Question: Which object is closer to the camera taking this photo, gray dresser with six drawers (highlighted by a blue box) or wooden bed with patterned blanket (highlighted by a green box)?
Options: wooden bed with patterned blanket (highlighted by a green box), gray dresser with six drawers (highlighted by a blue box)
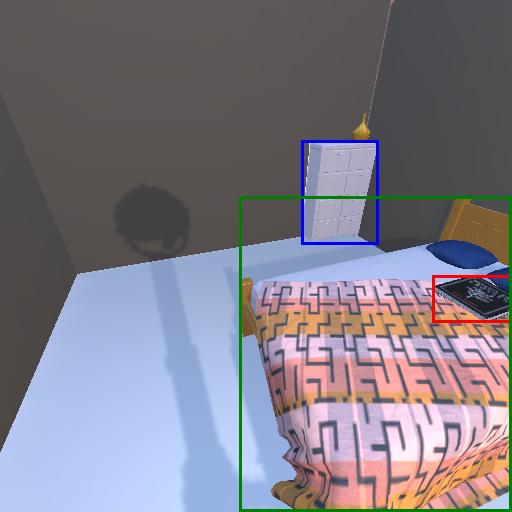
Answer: wooden bed with patterned blanket (highlighted by a green box)